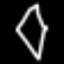
Label: diamond